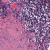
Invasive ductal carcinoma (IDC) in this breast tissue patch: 0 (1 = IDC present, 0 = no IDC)